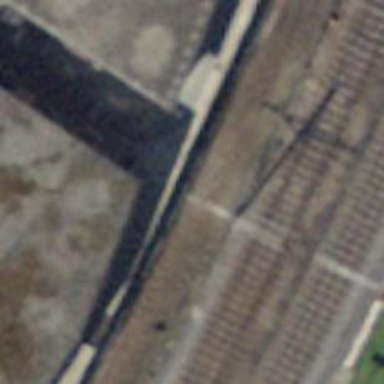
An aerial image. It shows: Single-track electrified railway yard with contact line electrification.